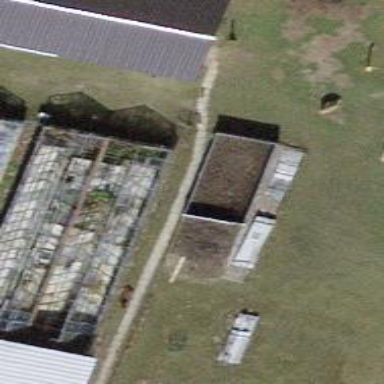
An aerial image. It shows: Greenhouse.